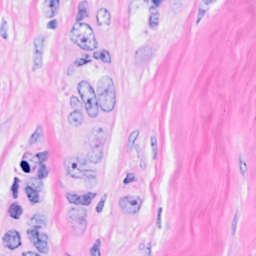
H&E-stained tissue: Breast